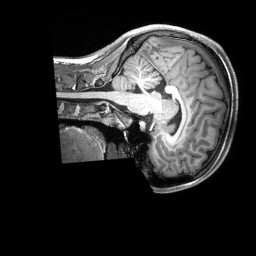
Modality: T1w
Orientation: sagittal
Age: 19
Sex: female
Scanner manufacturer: siemens
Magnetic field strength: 3 T
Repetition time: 2.3 s
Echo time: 0.00228 s